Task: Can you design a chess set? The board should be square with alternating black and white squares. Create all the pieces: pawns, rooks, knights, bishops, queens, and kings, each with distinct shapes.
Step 206:
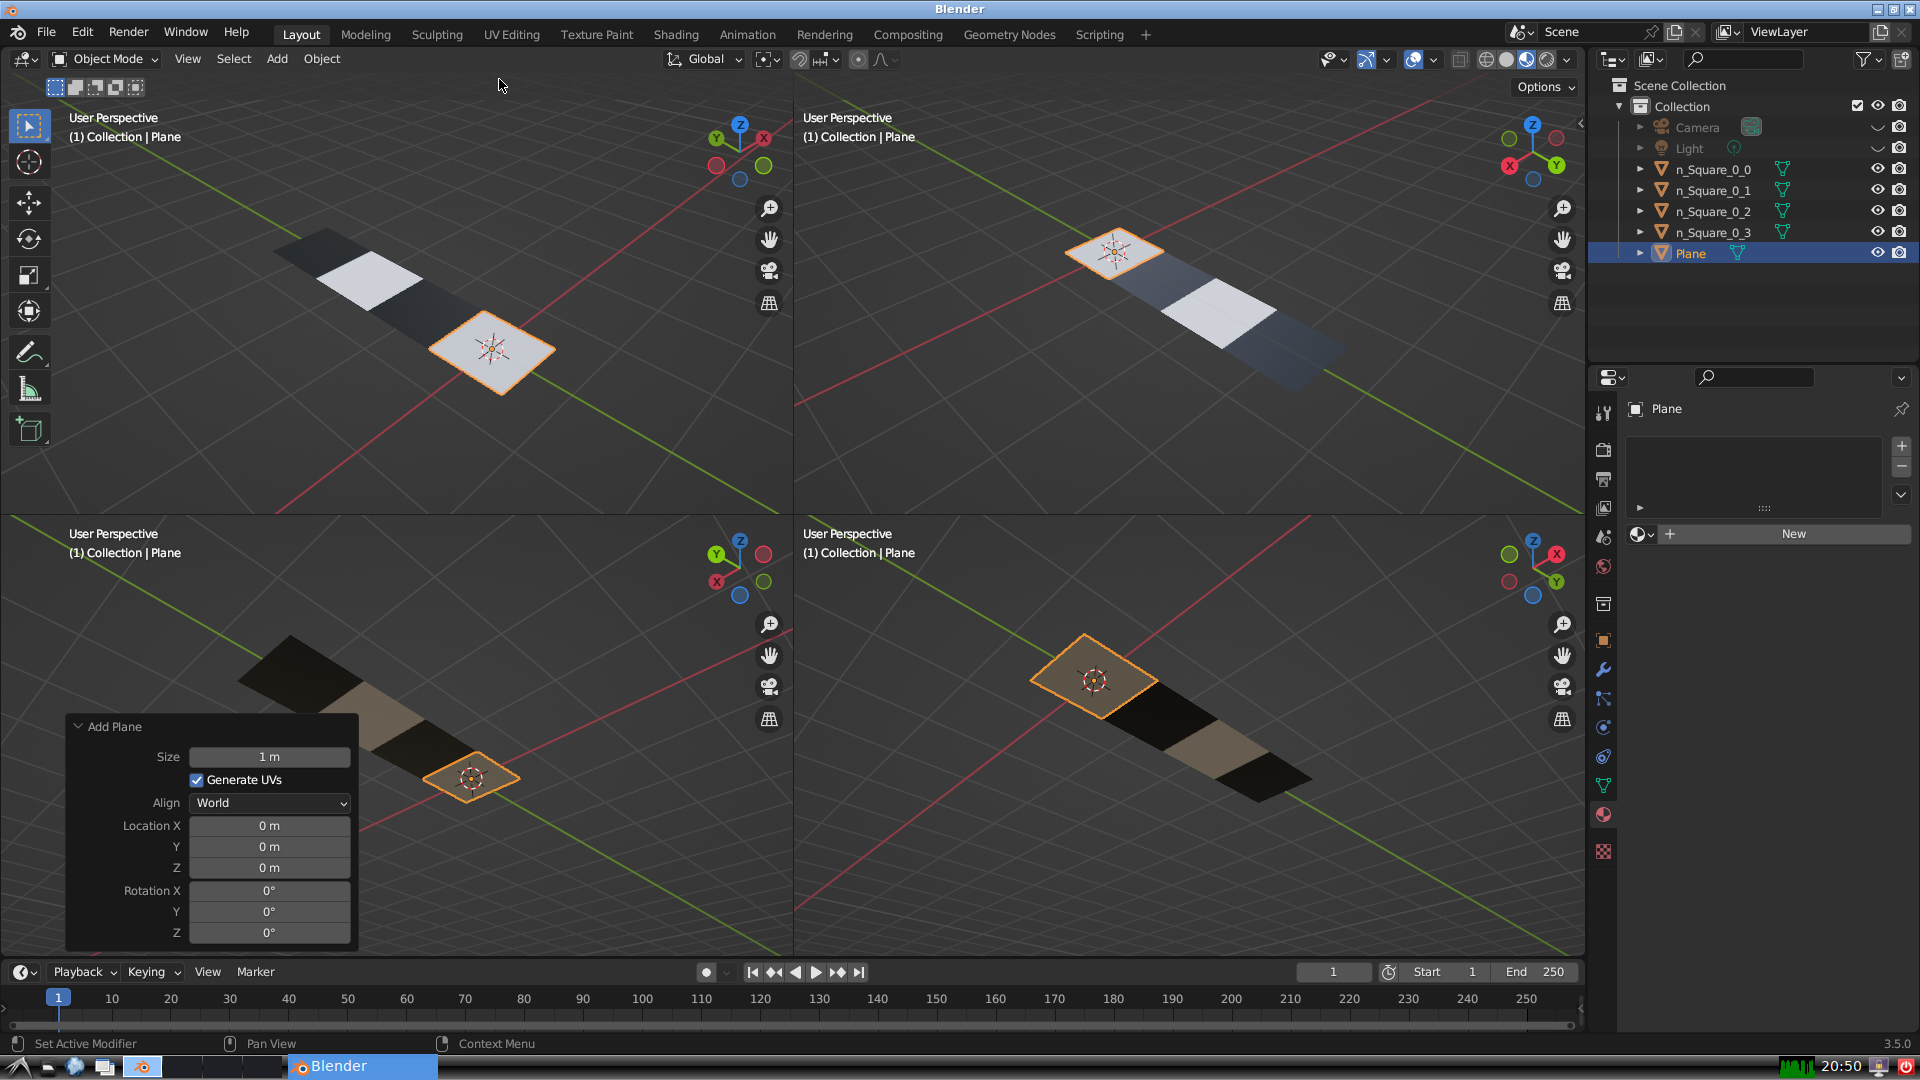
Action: {"mouse_move": [270, 758]}